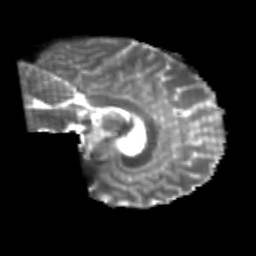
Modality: T2w
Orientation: sagittal
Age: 21
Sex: male
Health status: healthy
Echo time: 0.074 s